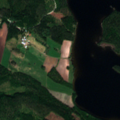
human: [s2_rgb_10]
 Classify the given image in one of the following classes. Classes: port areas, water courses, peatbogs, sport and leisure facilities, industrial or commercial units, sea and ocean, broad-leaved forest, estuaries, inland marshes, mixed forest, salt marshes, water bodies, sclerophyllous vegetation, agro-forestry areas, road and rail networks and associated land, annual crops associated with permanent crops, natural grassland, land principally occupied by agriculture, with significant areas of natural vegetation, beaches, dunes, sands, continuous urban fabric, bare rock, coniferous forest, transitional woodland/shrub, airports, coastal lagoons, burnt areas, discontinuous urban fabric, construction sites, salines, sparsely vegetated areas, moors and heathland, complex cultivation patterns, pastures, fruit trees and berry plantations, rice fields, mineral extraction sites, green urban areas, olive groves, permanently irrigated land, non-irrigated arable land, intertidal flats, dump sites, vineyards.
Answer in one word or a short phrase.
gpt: non-irrigated arable land, coniferous forest, mixed forest, water bodies